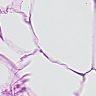
Metastatic tissue present: no